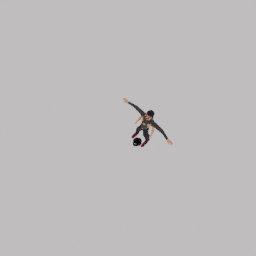
Label: people